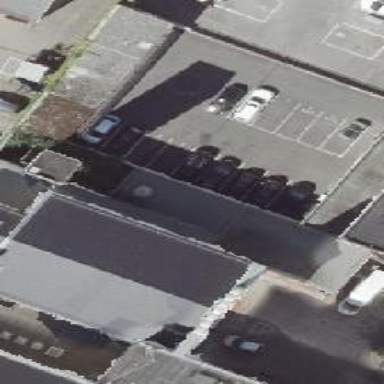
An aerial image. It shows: Part of building.